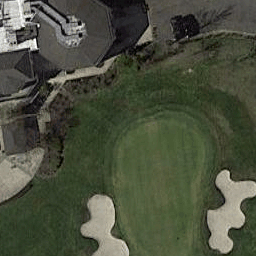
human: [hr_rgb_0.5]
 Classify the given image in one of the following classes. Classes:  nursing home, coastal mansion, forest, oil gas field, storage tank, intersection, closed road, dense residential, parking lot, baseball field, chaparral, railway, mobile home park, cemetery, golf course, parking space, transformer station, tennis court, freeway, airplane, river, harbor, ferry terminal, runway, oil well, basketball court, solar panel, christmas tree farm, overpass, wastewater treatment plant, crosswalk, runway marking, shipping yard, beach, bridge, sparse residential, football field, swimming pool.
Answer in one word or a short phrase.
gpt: golf course